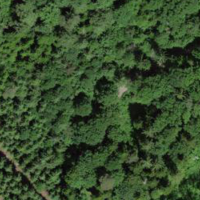
EUNIS habitat code: 44
Species observed at this site:
Stellaria media
Impatiens parviflora